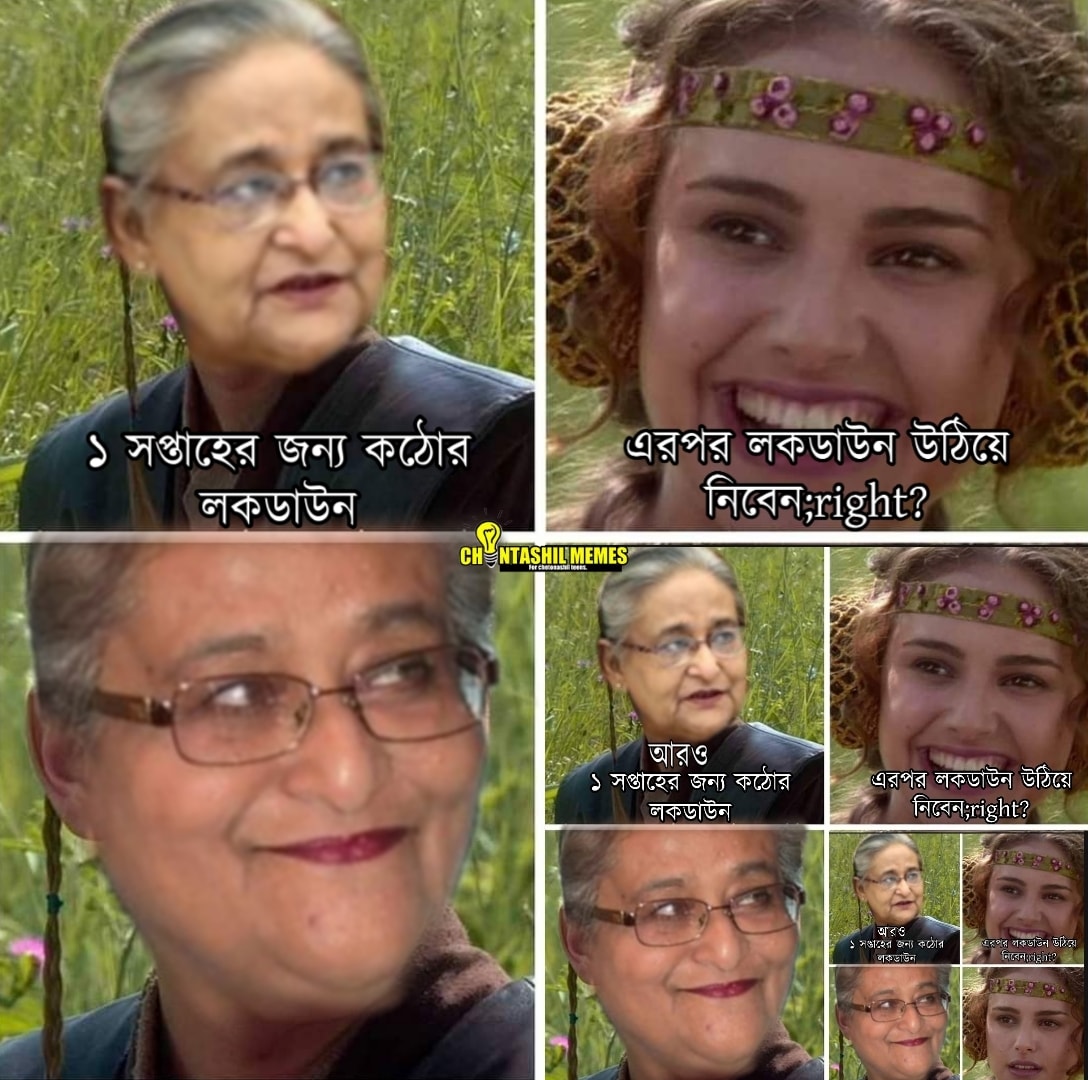
Caption: ১ সপ্তাহের জন্য কঠোর লকডাউন    এরপর লকডাউন উঠিয়ে নিবেন     আরও ১ সপ্তাহের জন্য কঠোর লকডাউন    এরপর লকডাউন উঠিয়ে নিবেন; right ?      আরও ১ সপ্তাহের জন্য কঠোর লকডাউন    এরপর লকডাউন উঠিয়ে নিবেন; right ?
Label: hate